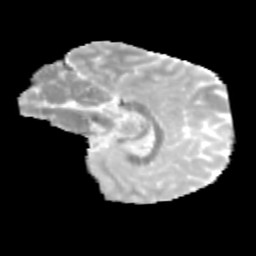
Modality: MD
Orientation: sagittal
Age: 10
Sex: male
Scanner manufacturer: siemens
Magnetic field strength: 3 T
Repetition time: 3.8 s
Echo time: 0.07 s